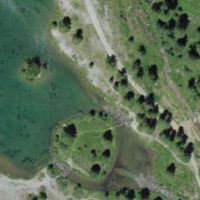
EUNIS habitat code: 14
Species observed at this site:
Oxytropis campestris
Juniperus communis
Erebia tyndarus
Erebia alberganus
Cyaniris semiargus
Cupido minimus
Polyommatus icarus
Chamaenerion dodonaei